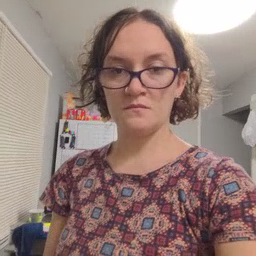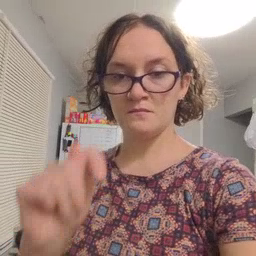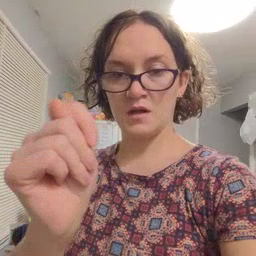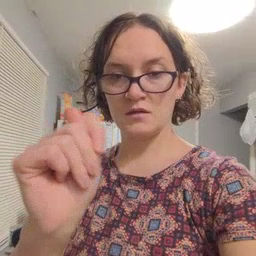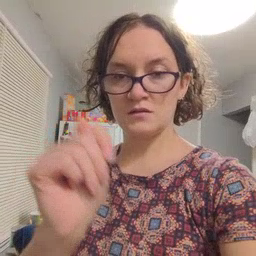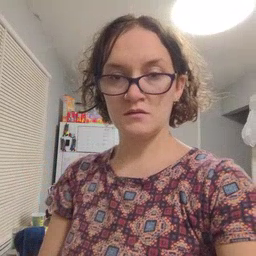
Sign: potty